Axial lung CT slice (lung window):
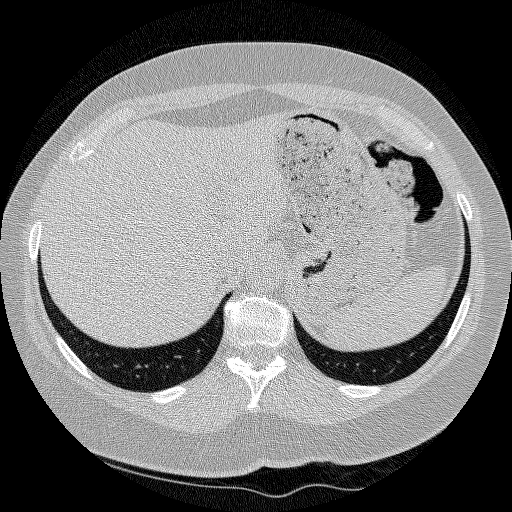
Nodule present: no